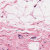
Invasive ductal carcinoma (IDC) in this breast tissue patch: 0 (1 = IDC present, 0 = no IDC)